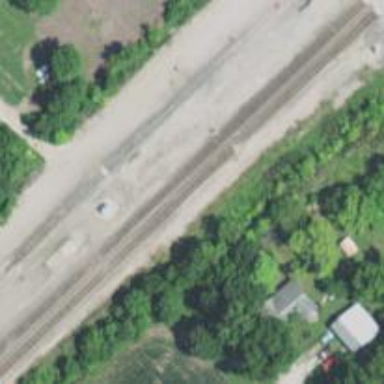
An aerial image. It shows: Railroad crossover.